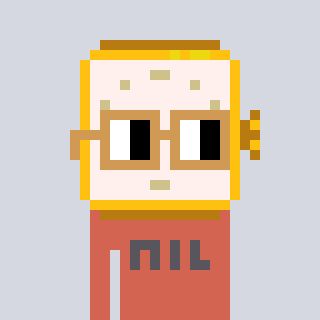
a pixel art character with square brown glasses, a watch-shaped head and a peachy-colored body on a cool background